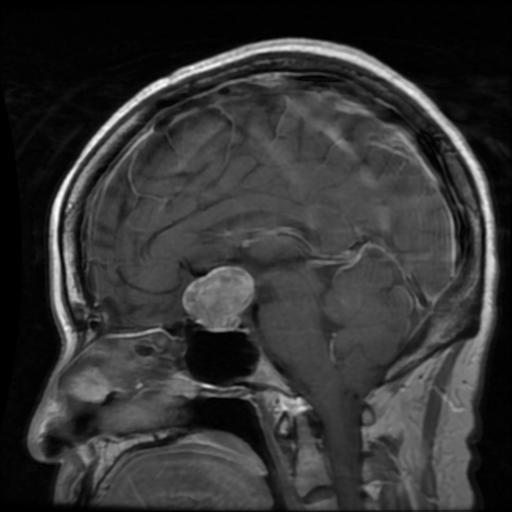
Label: pituitary